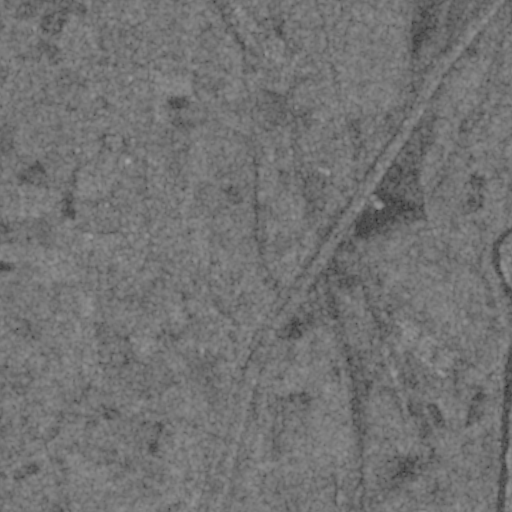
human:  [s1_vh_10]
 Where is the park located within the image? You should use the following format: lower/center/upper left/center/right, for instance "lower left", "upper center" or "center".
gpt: The park is located in the upper center of the image.
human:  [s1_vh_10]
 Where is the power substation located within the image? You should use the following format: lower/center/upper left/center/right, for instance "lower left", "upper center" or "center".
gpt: The power substation is located in the upper center of the image.
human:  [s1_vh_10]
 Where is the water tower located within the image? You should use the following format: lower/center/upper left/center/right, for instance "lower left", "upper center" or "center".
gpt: The water tower is located in the lower right of the image.
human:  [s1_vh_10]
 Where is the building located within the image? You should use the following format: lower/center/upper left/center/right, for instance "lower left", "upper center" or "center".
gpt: There is no building in the image.

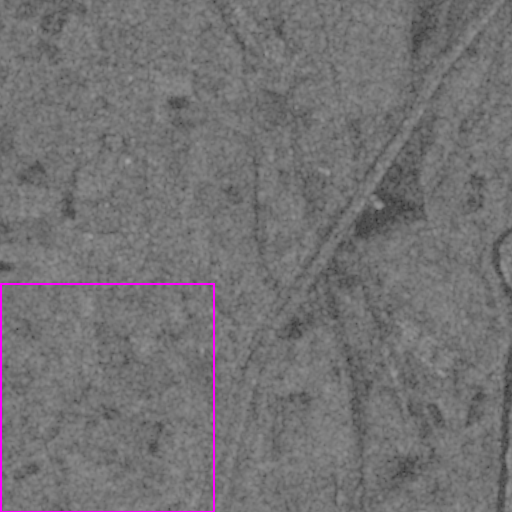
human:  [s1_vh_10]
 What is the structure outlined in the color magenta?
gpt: The structure outlined in magenta is a crop field.
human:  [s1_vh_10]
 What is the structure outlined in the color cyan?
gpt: There is no cyan outline.